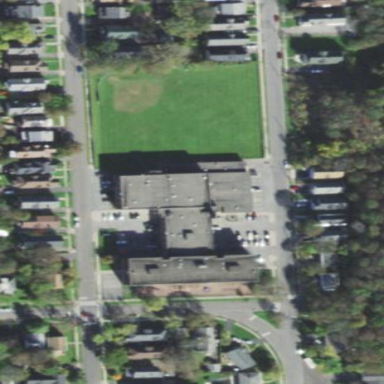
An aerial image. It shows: School building.